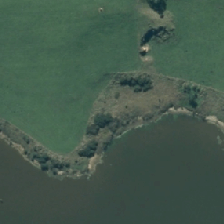
Land cover: lake_pond